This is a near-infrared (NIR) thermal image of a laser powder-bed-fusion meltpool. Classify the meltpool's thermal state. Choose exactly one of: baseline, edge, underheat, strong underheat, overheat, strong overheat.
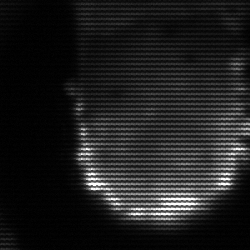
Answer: baseline